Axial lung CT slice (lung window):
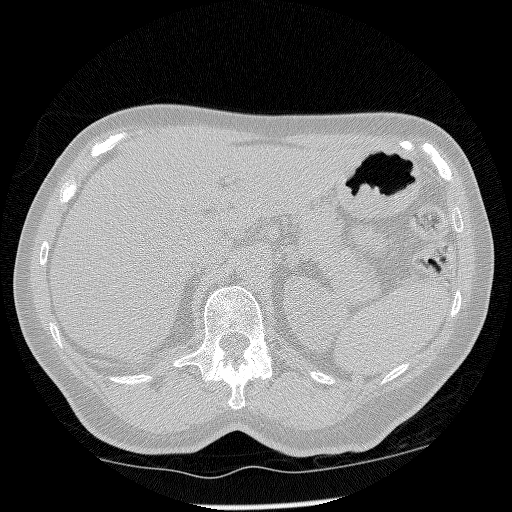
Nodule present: no